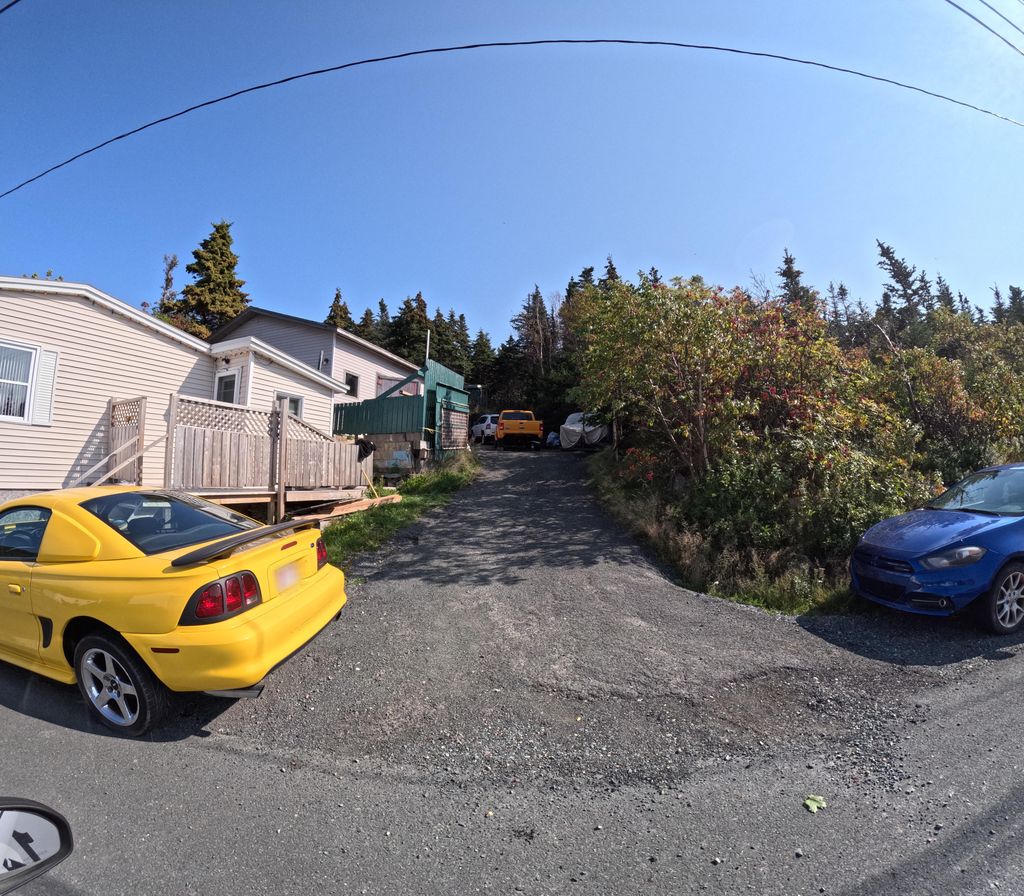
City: st_johns